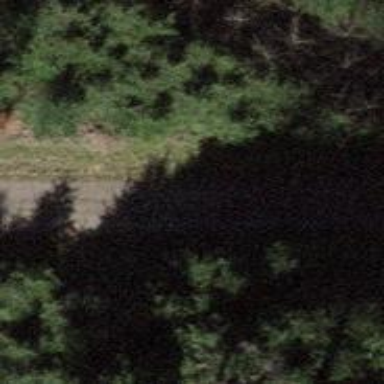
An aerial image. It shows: Gravel track with grade2 tracktype.